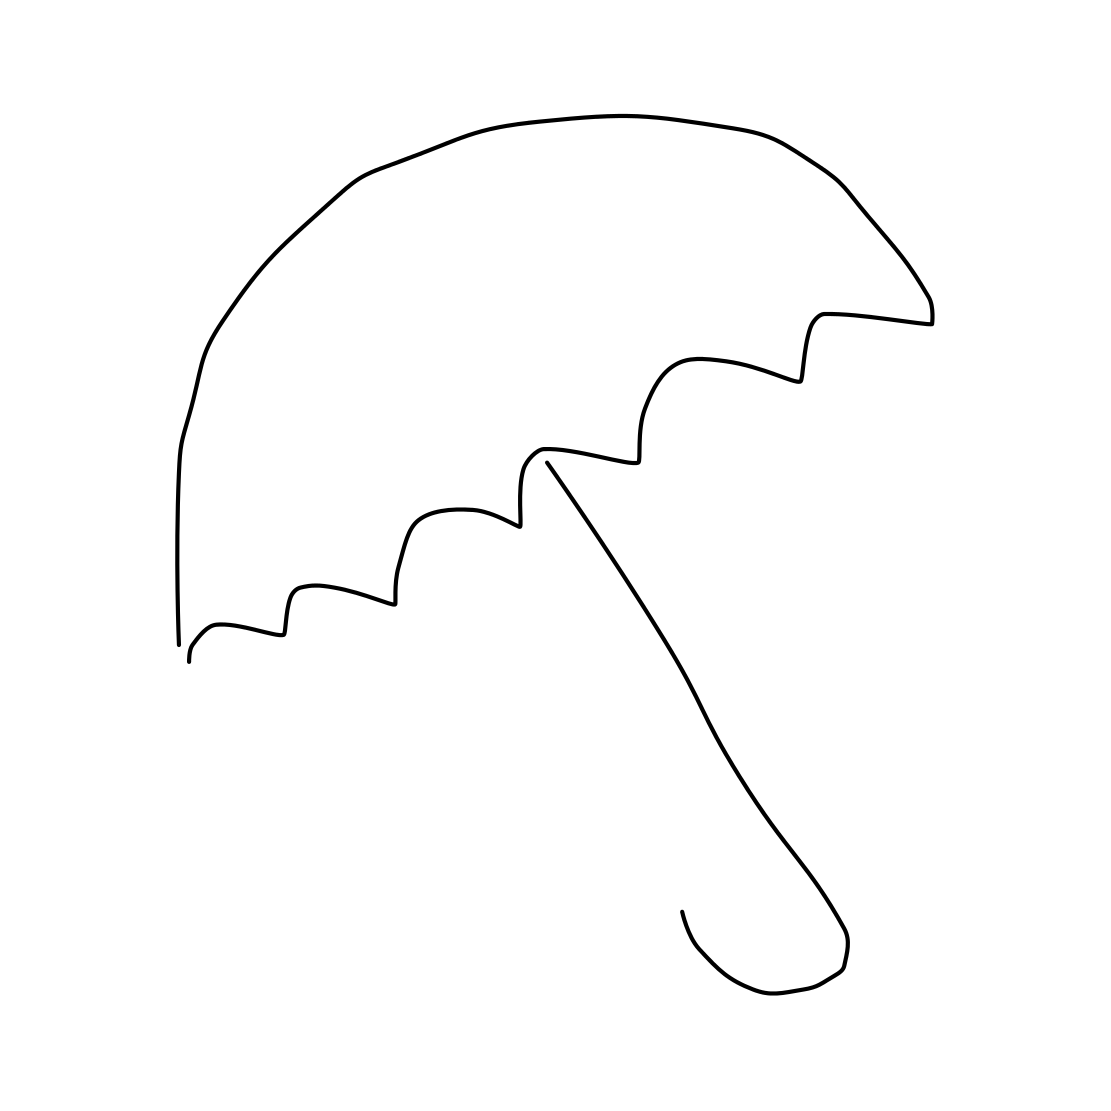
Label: umbrella